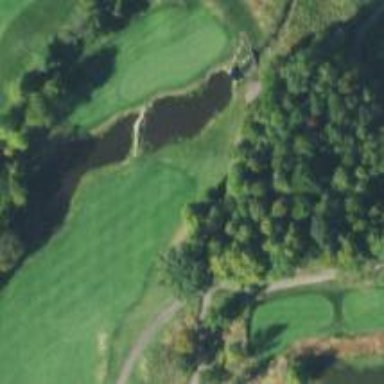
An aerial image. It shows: Path designated for golf carts.